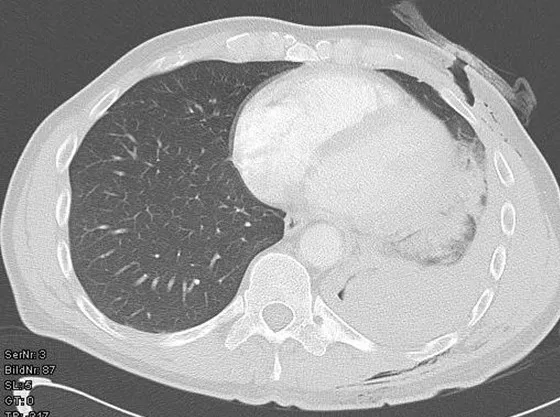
Computer-assisted tomography: hematothorax.
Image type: radiology (ct)